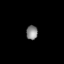
Tissue: lung
Cell type: Myeloid cells
Senescence score: 0.09132
Nuclear area (px): 159
Mean DAPI intensity: 133.981